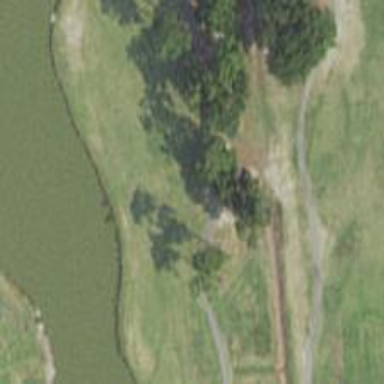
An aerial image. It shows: Path designated for golf carts.